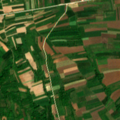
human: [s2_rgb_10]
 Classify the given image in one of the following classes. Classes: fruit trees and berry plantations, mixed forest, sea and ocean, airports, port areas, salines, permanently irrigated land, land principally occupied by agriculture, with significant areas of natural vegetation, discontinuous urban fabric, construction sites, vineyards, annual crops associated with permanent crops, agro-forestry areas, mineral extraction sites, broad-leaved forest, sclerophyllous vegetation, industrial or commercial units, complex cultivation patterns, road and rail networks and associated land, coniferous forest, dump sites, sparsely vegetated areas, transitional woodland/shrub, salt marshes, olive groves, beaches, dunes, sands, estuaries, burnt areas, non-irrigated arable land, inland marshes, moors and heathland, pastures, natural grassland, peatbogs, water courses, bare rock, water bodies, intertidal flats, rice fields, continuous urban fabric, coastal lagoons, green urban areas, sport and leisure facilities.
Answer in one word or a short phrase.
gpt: non-irrigated arable land, land principally occupied by agriculture, with significant areas of natural vegetation